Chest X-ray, PA view. Patient: 44 years old, sex M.
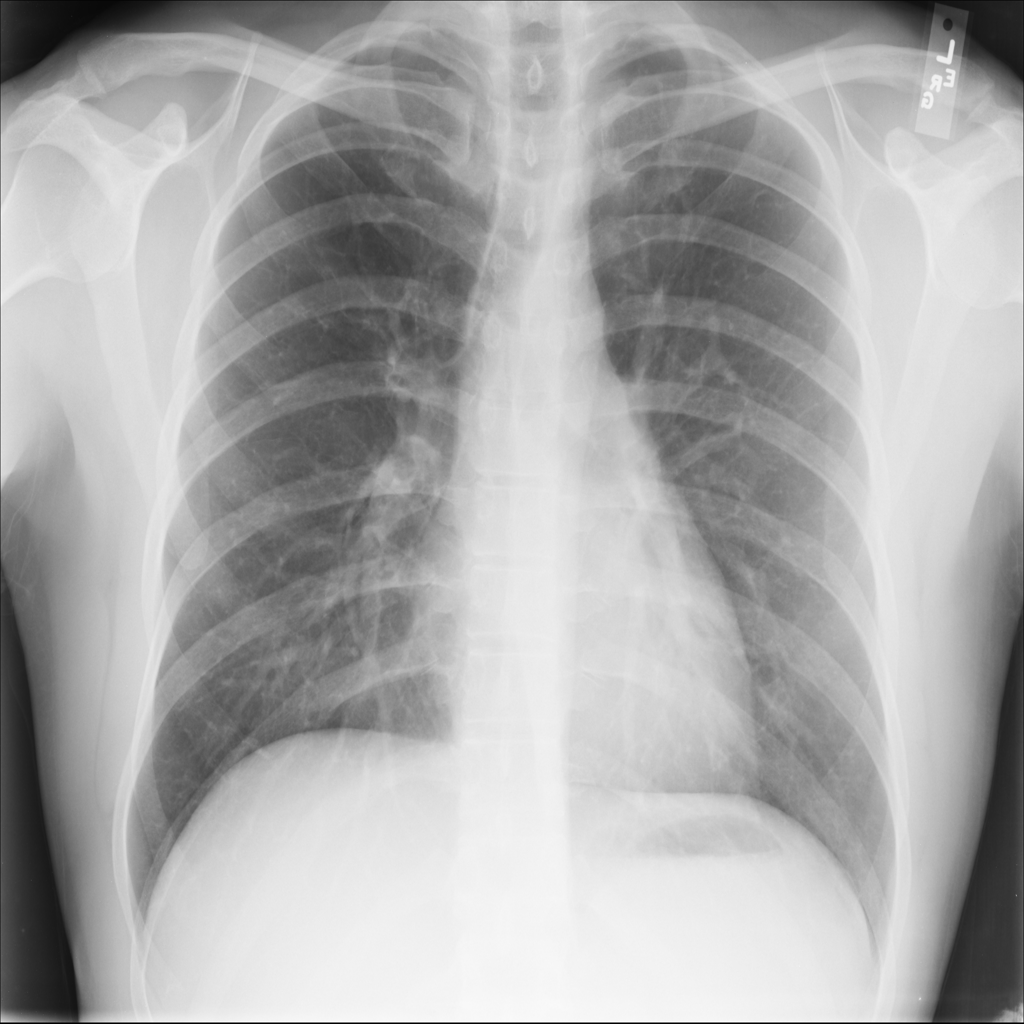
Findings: No Finding